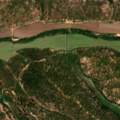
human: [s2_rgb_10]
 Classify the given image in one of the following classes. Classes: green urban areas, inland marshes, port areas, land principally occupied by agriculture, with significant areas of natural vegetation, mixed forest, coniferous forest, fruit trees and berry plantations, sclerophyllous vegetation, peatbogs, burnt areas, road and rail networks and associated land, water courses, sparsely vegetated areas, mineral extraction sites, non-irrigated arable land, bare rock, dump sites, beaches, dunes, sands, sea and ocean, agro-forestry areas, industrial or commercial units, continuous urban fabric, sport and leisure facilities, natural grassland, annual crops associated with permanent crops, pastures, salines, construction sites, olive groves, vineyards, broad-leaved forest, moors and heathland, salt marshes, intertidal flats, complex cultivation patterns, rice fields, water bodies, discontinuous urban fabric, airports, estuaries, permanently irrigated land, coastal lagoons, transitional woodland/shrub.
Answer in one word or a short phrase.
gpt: continuous urban fabric